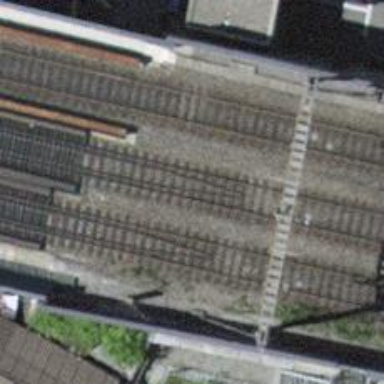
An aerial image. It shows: Single-track railway bridge with contact lines for electrification.